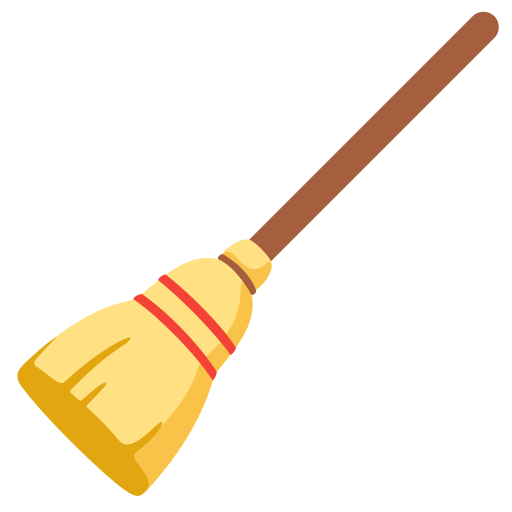
Emoji: 🧹